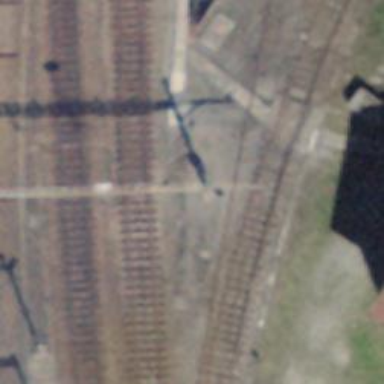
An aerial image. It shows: Single-track railway siding with electrified contact lines.